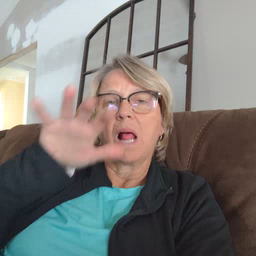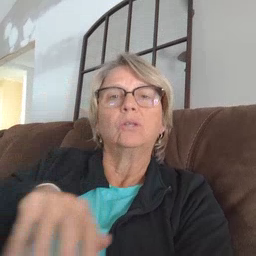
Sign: alligator